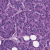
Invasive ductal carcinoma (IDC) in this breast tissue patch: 1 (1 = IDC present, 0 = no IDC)